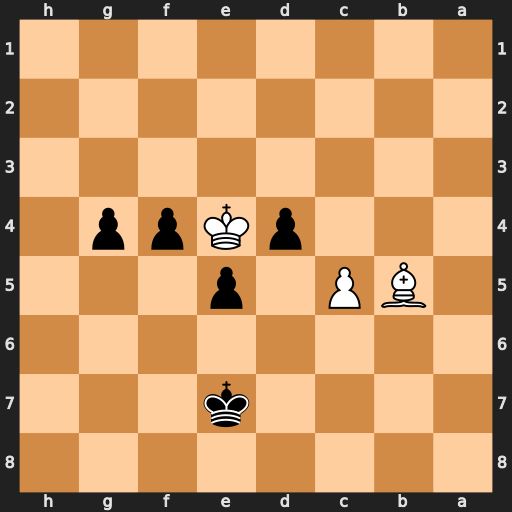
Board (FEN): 8/4k3/8/1BP1p3/3pKpp1/8/8/8
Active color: b
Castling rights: -
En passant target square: -
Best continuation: g3 Kf3 e4+ Kg2 d3